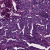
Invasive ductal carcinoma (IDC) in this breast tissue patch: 0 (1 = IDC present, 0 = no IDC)